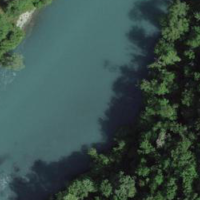
EUNIS habitat code: 15
Species observed at this site:
Hippocrepis emerus
Mercurialis perennis